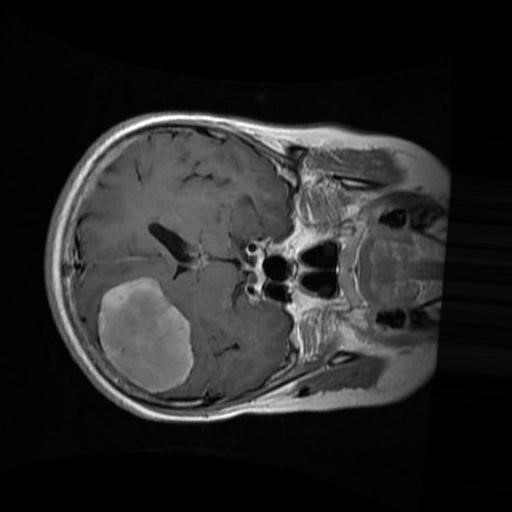
Label: brain_menin